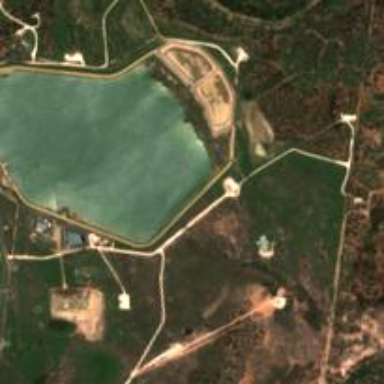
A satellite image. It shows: Tailings pond that is man-made.